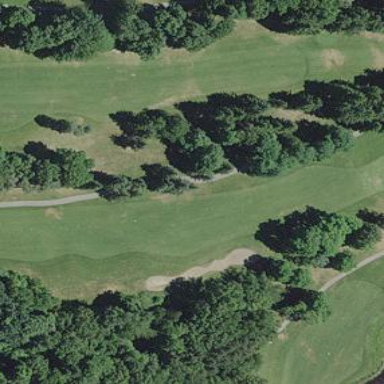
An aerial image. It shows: Grassy area designated as golf fairway.